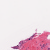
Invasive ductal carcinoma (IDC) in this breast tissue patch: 0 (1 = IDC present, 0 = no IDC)